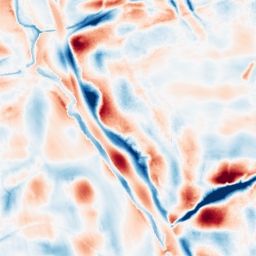
Category: wavelet
Decomposition family: wavelet_biorthogonal
Decomposition parameters: wavelet: bior4.4
level: 5
Upsampling method: sinc_hamming
Upsampling parameters: scale: 8
kernel_size: 16
Upsampling scale: 8